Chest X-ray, PA view. Patient: 34 years old, sex M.
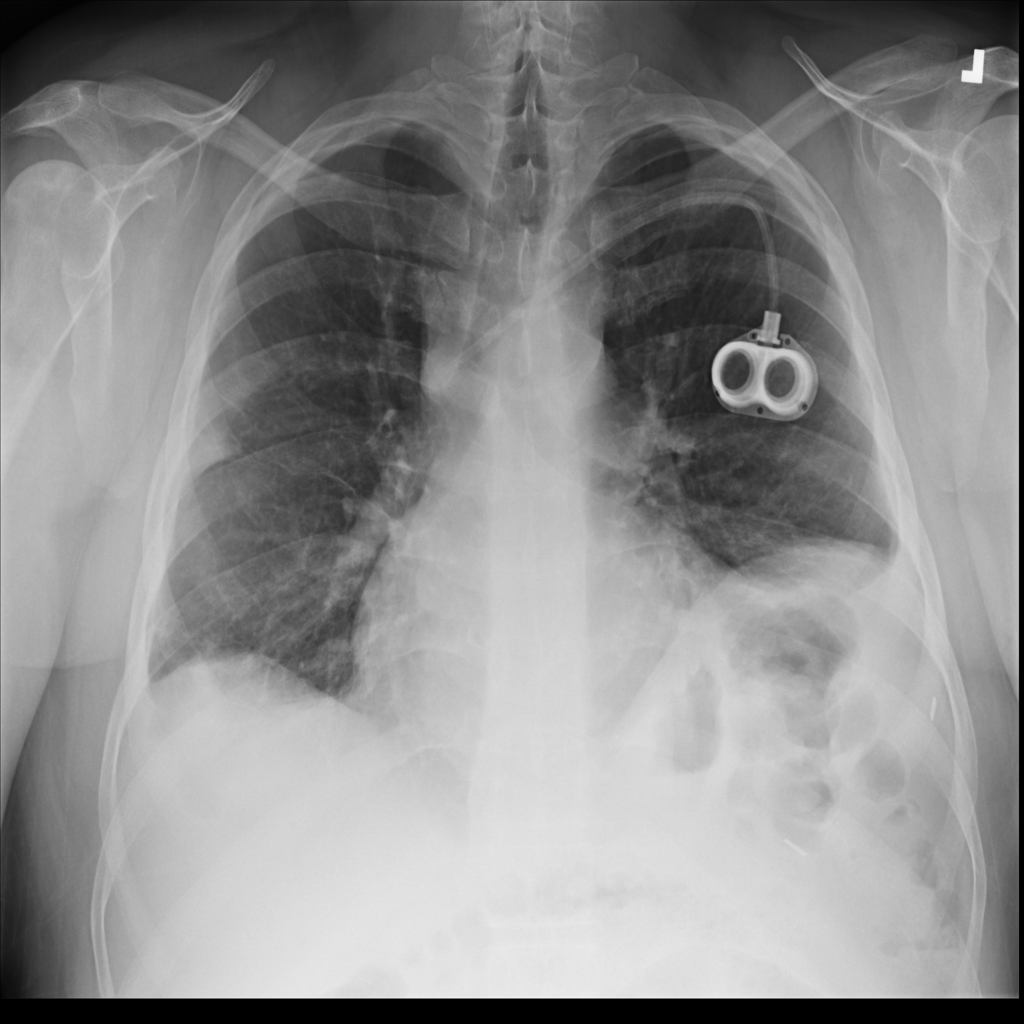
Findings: Pleural_Thickening